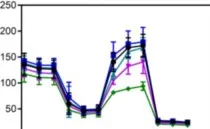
The dysregulation of TRAP1 resulted in a defective ETC, resulting in electron leakage and ROS production. (D) Maximal glycolytic rate of A549 transfected with different Trap1 variants. (n = 2 repeats, 5 technical replicates each repeat). Results are expressed as means +- standard error of the mean (SEM). The significance of the results was determined by ANOVA (**p <= 0.01, *** p<= 0.001, **** p <= 0.0001). ETC, Electron transport chain; ROS, Reactive Oxygen Species.
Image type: pathology (immunostaining)